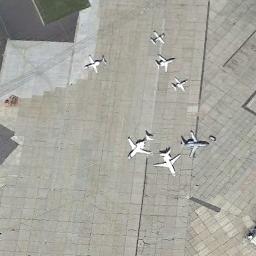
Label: airplane